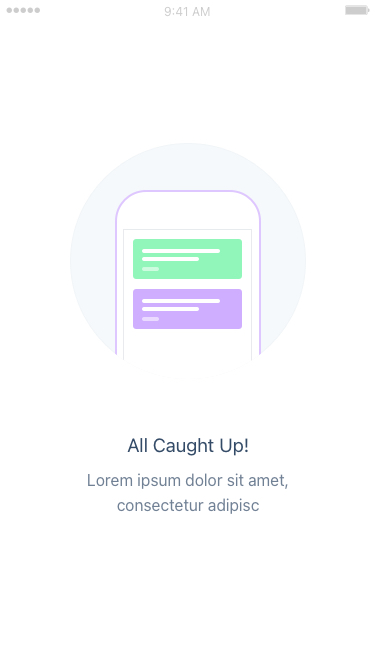
Text in this UI design:
Lorem ipsum dolor sit amet, consectetur adipisc
All Caught Up!